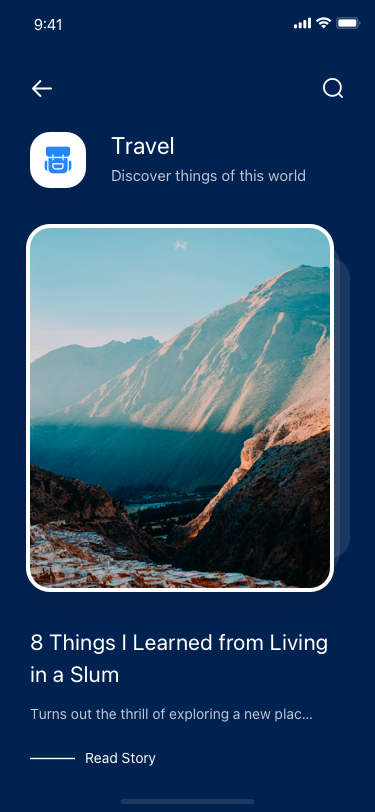
Text in this UI design:
Travel
Discover things of this world
8 Things I Learned from Living in a Slum
Turns out the thrill of exploring a new plac…
Read Story